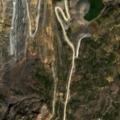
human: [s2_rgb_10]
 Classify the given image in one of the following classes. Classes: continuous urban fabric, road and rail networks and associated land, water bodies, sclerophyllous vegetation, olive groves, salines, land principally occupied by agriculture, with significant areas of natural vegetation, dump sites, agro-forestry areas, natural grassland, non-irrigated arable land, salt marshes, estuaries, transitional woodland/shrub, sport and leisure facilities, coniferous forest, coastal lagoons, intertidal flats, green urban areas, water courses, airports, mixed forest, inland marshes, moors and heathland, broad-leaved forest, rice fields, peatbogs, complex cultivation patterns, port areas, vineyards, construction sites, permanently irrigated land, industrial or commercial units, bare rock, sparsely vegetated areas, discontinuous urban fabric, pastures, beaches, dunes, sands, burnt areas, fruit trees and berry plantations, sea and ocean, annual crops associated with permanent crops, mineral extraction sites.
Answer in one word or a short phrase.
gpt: mineral extraction sites, broad-leaved forest, transitional woodland/shrub